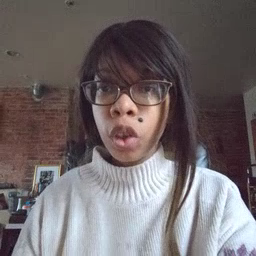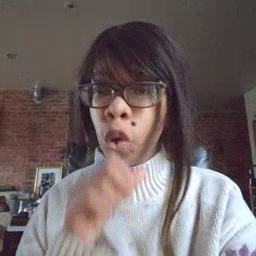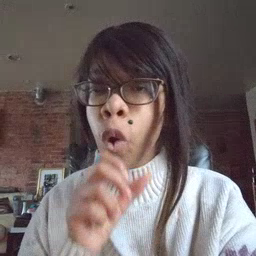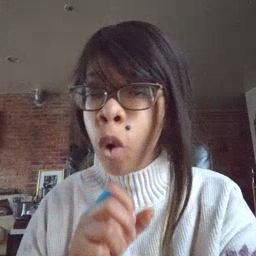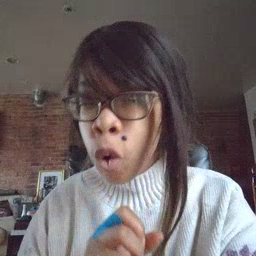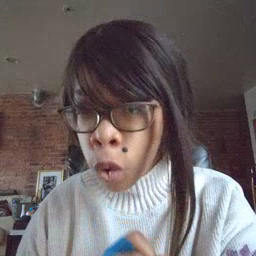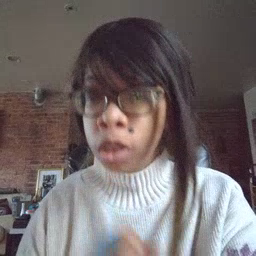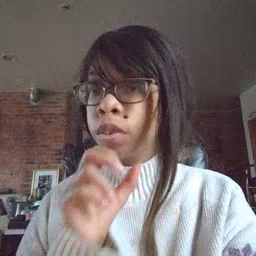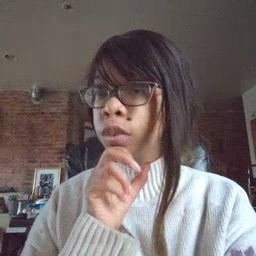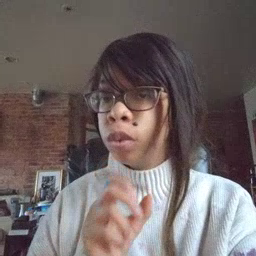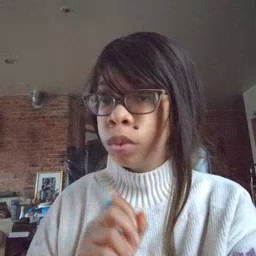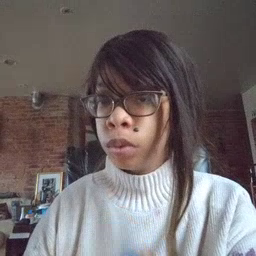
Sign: old